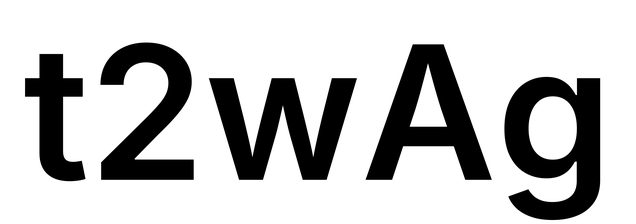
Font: Inter_SemiBold